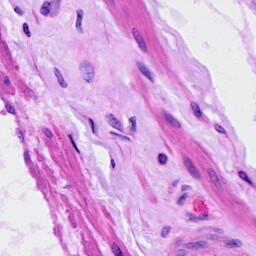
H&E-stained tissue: Ovarian